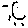
Label: sun